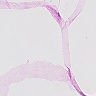
Metastatic tissue present: no